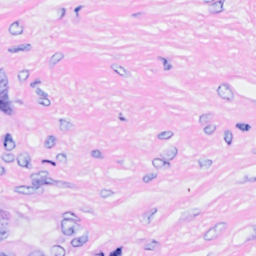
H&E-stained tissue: Breast